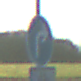
Verkehrszeichen: VorgeschriebeneFahrtrichtungRechts
Zusatzzeichen unten: EinspurigeFahrzeugeFrei5
Umgebung: Outdoor, Nature
Tageszeit: MorningAfternoon
Wetter: Clear
Licht: Natural
Jahreszeit: NotSpecified
Kontrast: HighContrast